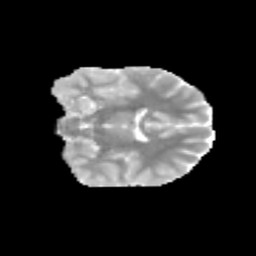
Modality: MD
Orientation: coronal
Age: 10
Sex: female
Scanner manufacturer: siemens
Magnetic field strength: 3 T
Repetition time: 3.8 s
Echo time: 0.07 s